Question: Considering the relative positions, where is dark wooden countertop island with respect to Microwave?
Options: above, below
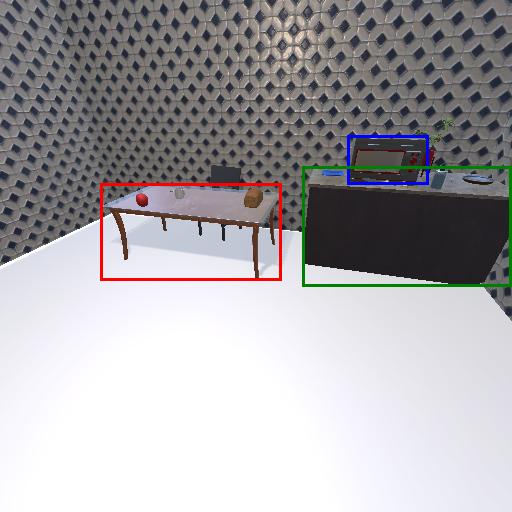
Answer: above